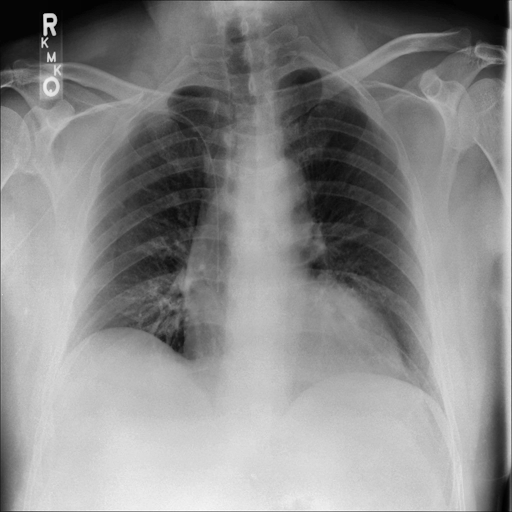
Finding: NORMAL